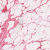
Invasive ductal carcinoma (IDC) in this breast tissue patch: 0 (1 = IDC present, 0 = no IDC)